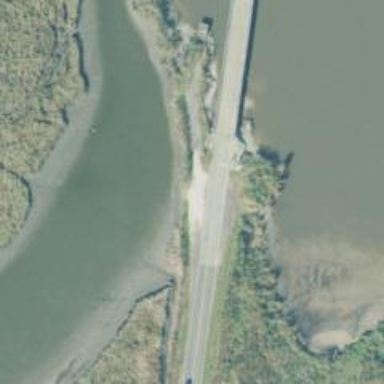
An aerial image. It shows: Secondary road crossing bridge.